Question: I am getting incorrect error messages in IntelliJ for a Maven plugin I am creating.
I have the following dependencies in my pom:
'''
<dependencies>
<dependency>
<groupId>org.apache.maven</groupId>
<artifactId>maven-plugin-api</artifactId>
<version>2.0</version>
</dependency>
<dependency>
<groupId>org.apache.maven.plugin-tools</groupId>
<artifactId>maven-plugin-annotations</artifactId>
<version>3.2</version>
<scope>provided</scope>
</dependency>
</dependencies>
'''
I am using IntelliJ 12.0
The incorrect errors are in the screenshot. does anyone know what can cause this?
the code runs just fine with a 'clean install'

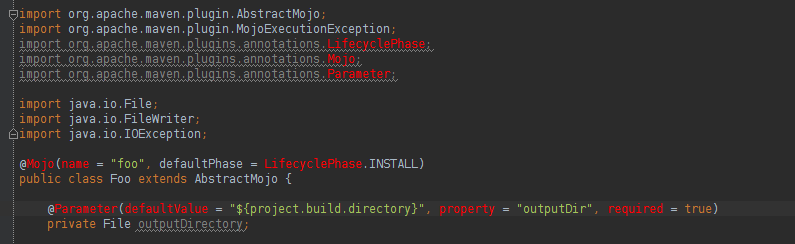
Answer: Try to delete your local '~/.m2/repo'. And maybe reinstall Intellij without reimporting your old settings and start fresh.